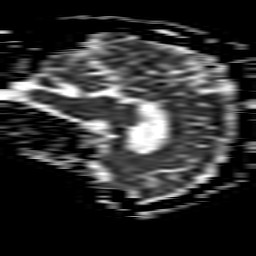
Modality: ADC
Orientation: sagittal
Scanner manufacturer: philips
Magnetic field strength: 1.5 T
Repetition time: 3.847 s
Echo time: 0.09719 s